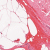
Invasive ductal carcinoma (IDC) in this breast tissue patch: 0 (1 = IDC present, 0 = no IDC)